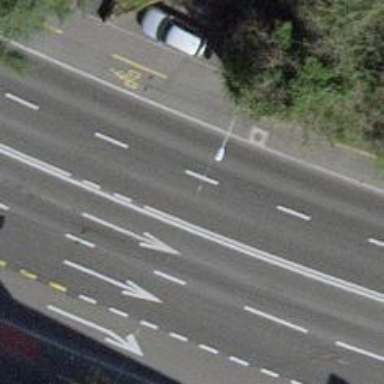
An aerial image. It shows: Primary highway with asphalt surface. It has trolley wires for electric vehicles. There is bus lane on the left side and shared bus/cycle lane on the same side.